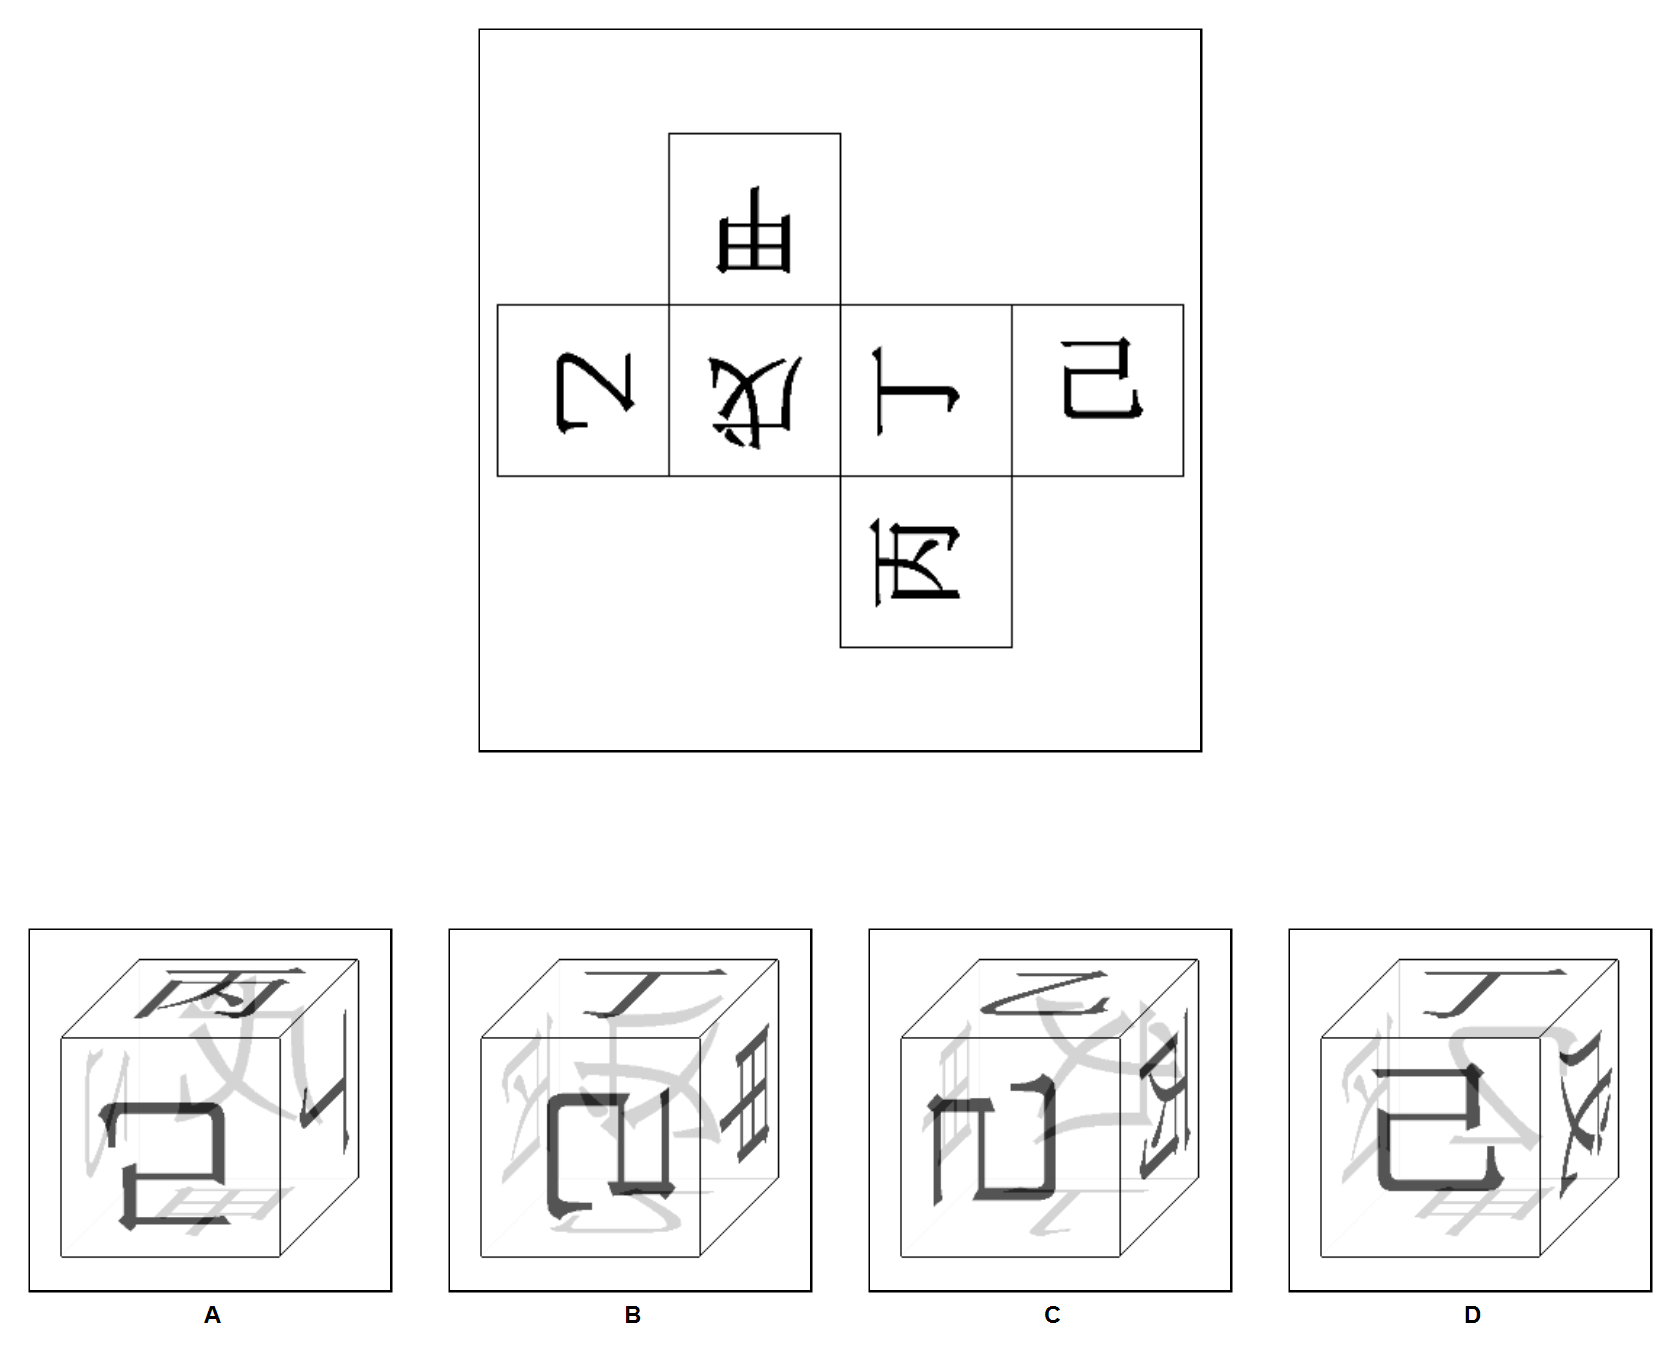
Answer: D